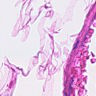
Metastatic tissue present: no